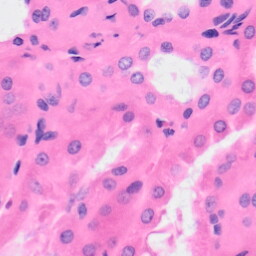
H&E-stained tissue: Kidney